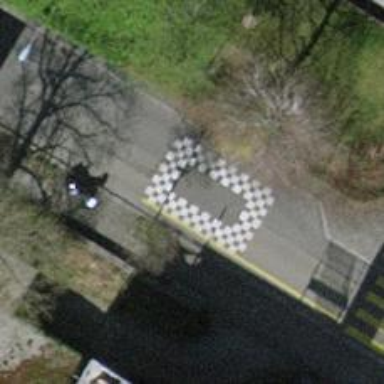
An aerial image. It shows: Traffic cushion.